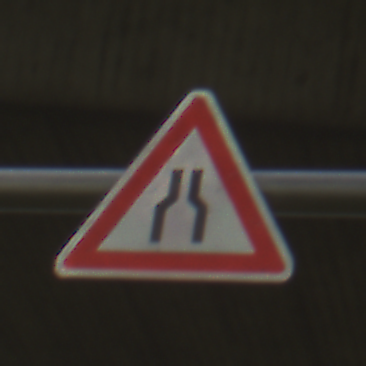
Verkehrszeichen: VerengteFahrbahn
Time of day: SunriseSunset
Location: Outdoor (Suburban)
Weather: PartlyCloudy
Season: NotSpecified
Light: Natural